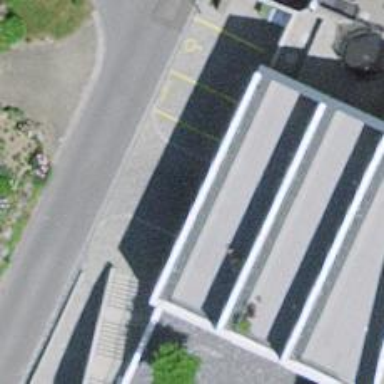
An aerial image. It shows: Parking entrance.